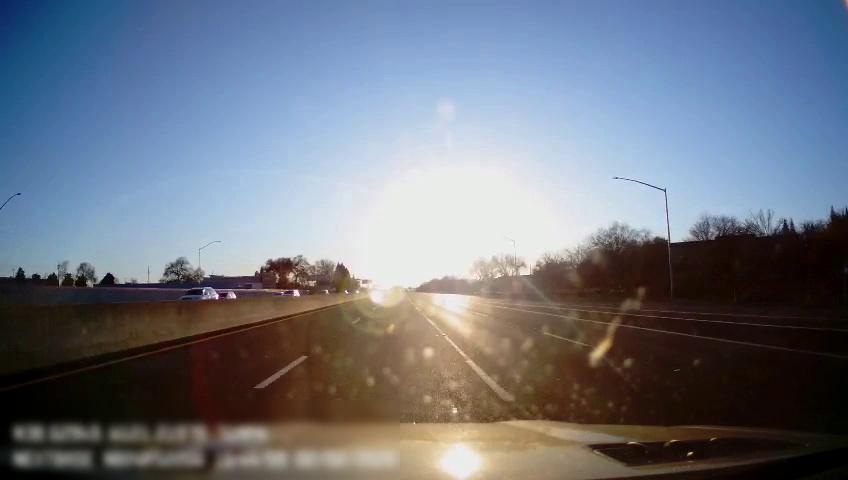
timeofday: Day
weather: Sunny
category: Drivable Space
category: Vehicles | SUV
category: Vehicles | SUV
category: Vehicles | Car
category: Vehicles | SUV
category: Lanes | Alternate Lane
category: Lanes | Alternate Lane
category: Lanes | Current Lane
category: Lanes | Current Lane
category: Lanes | Alternate Lane
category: Lanes | Alternate Lane
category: Lanes | Alternate Lane